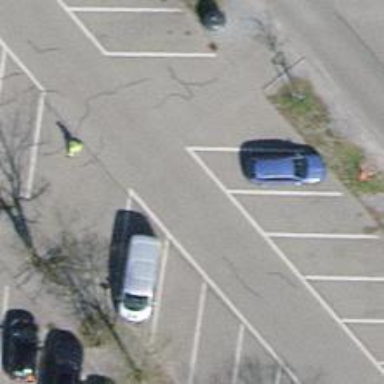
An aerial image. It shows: Asphalt parking aisle along service road.